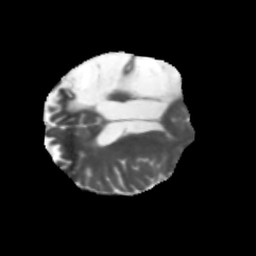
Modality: MD
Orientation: axial
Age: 49
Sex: male
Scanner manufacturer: siemens
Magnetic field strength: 3 T
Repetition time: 5.47 s
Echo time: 0.0854 s